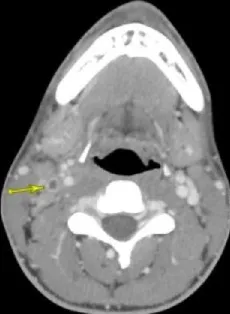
CT neck image from Day 1 of 2nd admission showing filling defect in R internal jugular vein (denoted by arrow), suggestive of septic thrombophlebitis and Lemierre Syndrome in the setting of Fusobacterium necrophorum bacteremia.
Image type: radiology (ct)